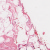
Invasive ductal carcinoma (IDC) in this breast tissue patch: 0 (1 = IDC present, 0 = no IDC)